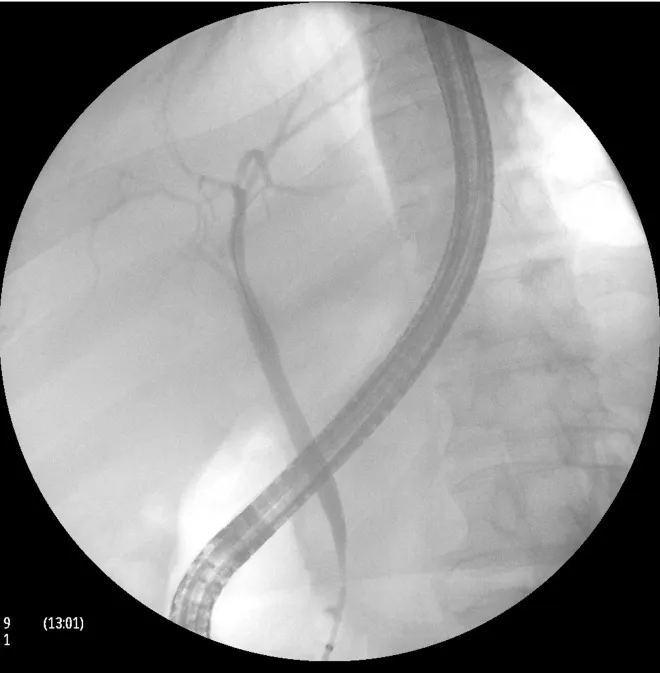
Endoscopic retrograde cholangiogram showing the 10 mm area of narrowing in the lower bile duct secondary to compression from the stretched band tubing.
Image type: radiology (x_ray)